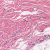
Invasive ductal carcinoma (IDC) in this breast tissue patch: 0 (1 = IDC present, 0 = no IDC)